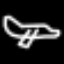
Label: airplane